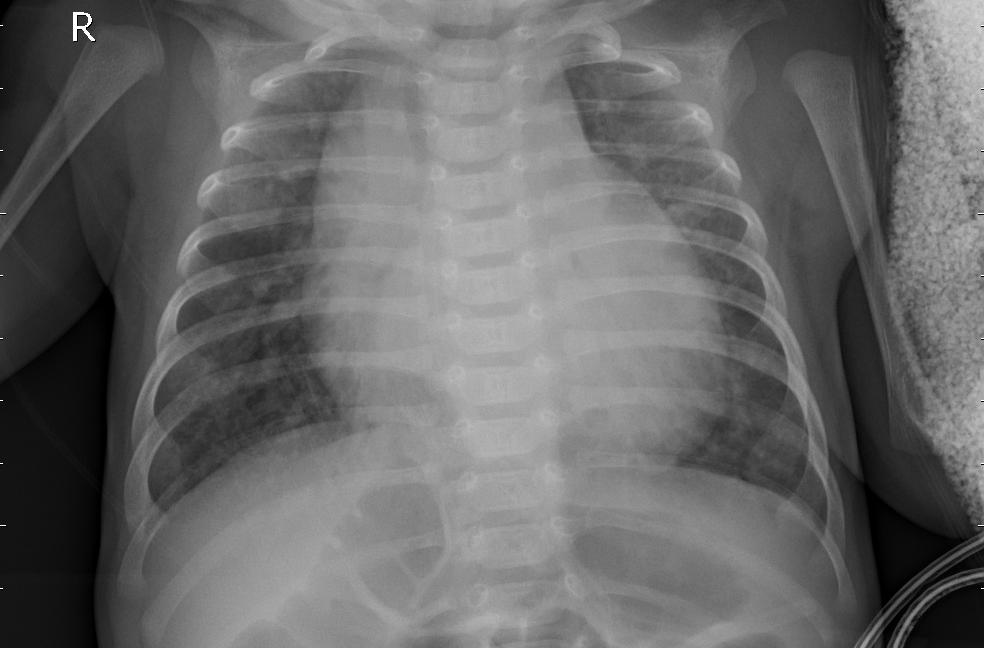
Diagnosis: PNEUMONIA